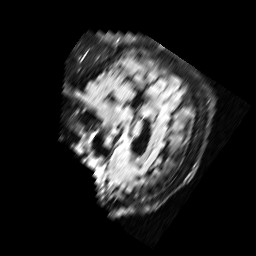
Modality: FLAIR
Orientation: sagittal
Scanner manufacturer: siemens
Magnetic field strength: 1.5 T
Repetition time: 9.35 s
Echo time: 0.108 s